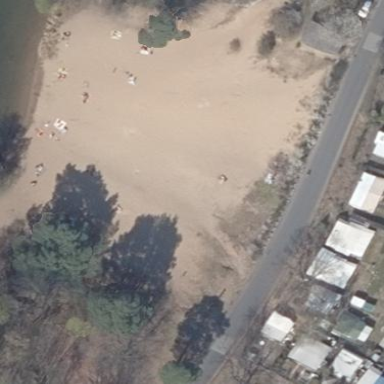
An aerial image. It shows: Beach popular for swimming.